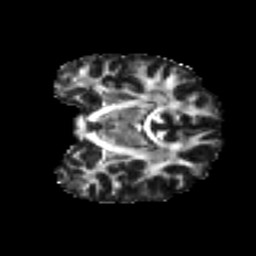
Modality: FA
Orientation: coronal
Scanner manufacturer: ge
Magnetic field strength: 3 T
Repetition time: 7.8 s
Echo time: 0.0606 s